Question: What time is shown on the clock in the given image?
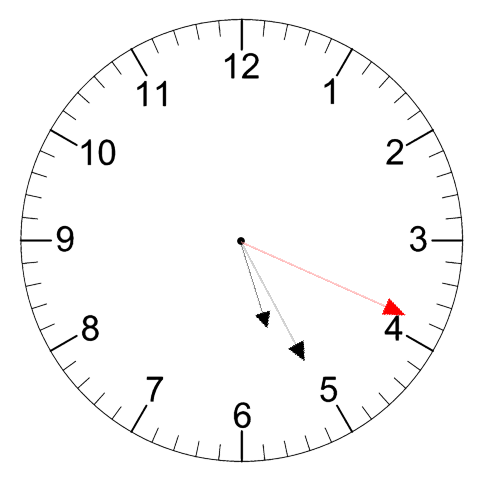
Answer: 05:25:19